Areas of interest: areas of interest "Sport and cultural"
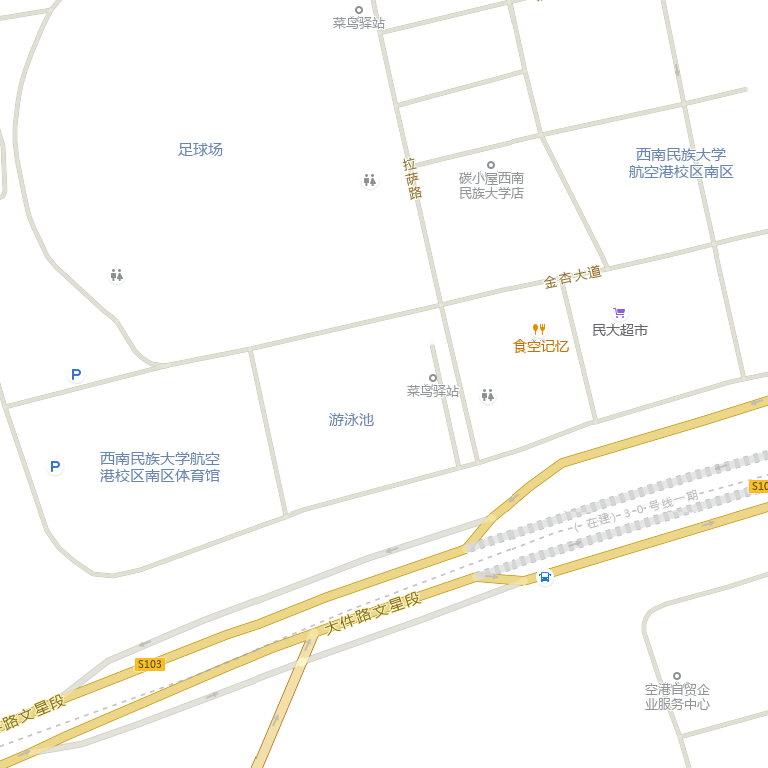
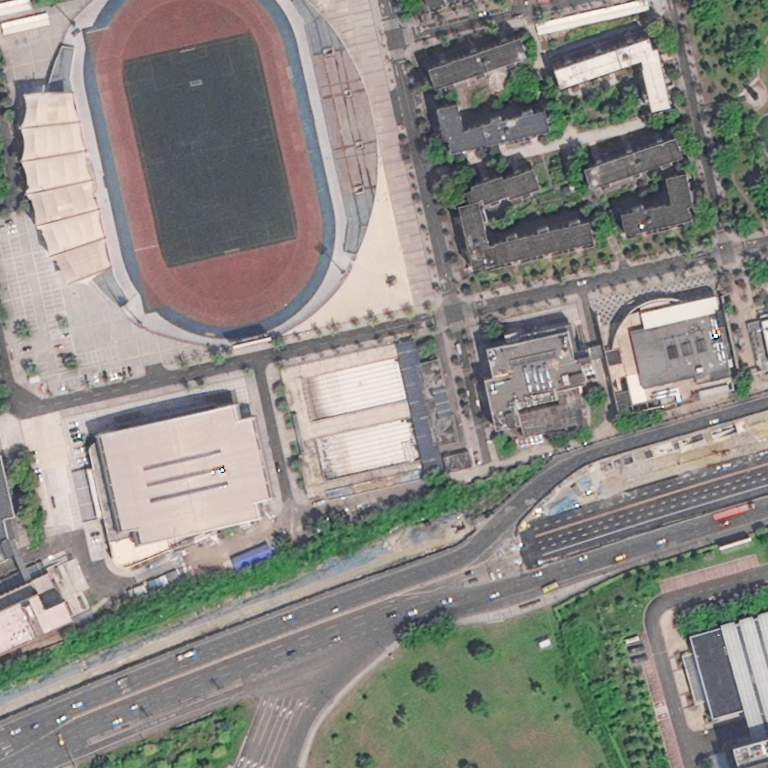